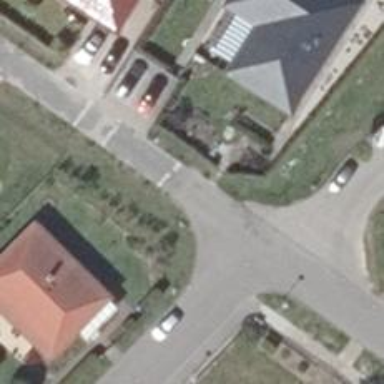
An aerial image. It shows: Residential road surfaced with concrete plates.